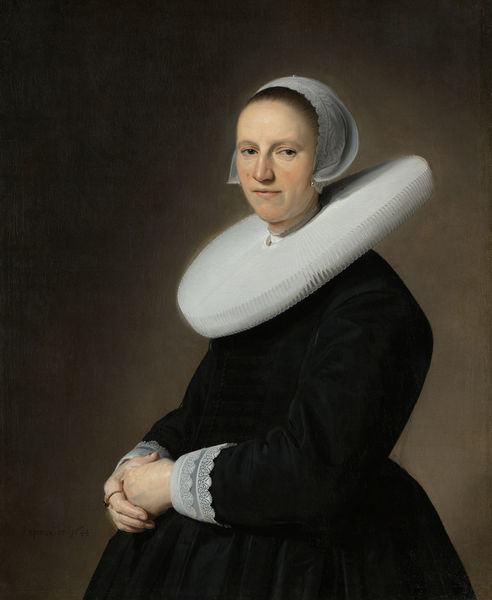
Titel: Portret van Adriana Croes
Künstler: Johannes Cornelisz. Verspronck
Standort: Amsterdam
Institution: Rijksmuseum
Schlagwörter: hand, kopf, weiß, braun, finger, frau, kleid, licht, mund, nase, schwarz, stirn, haube, kappe, mütze, augen, gesicht, kragen, spitze, bildnis, hals, hände, niederlande, portrait, porträt, haare, spitzen, kinn, lippen, ernst, streng, brauen, ring, halle, manschette, manschetten, mühlrad, pickel